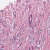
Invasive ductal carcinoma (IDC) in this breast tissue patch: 1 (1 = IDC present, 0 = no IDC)